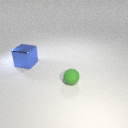
large blue metal cube to the left of small green rubber sphere